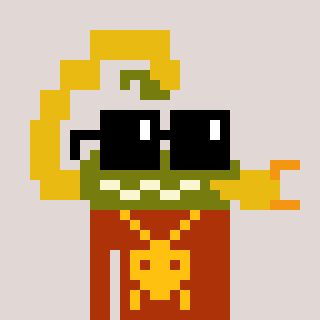
a pixel art character with square black sunglasses, a scorpion-shaped head and a hotbrown-colored body on a warm background